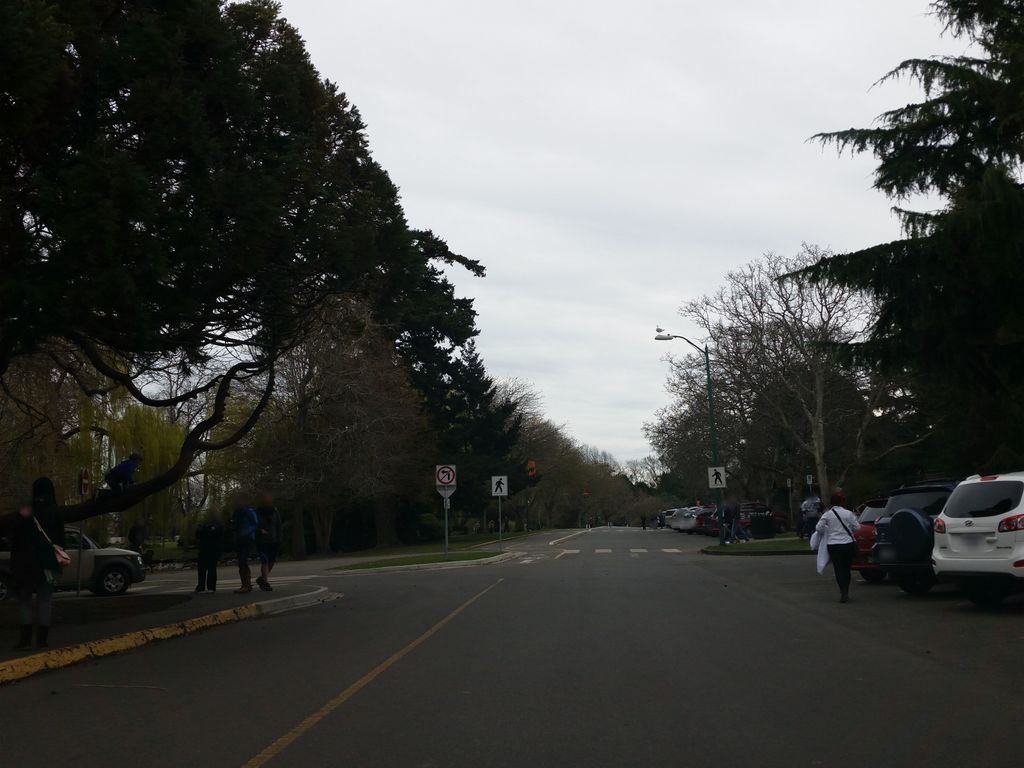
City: victoria